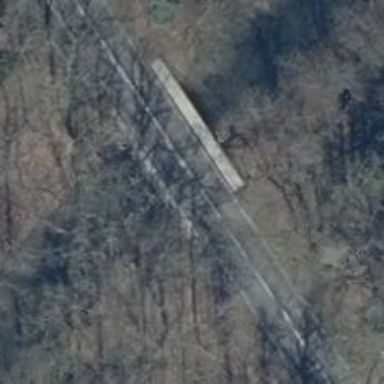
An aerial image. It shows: Secondary road crossing bridge with asphalt surface.